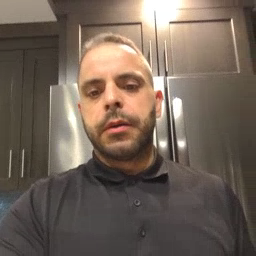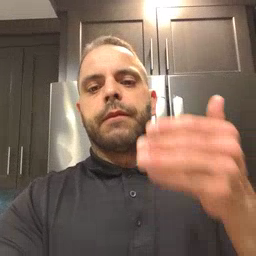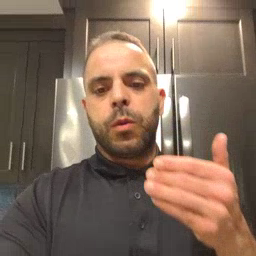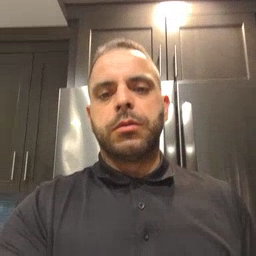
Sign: before